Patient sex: M
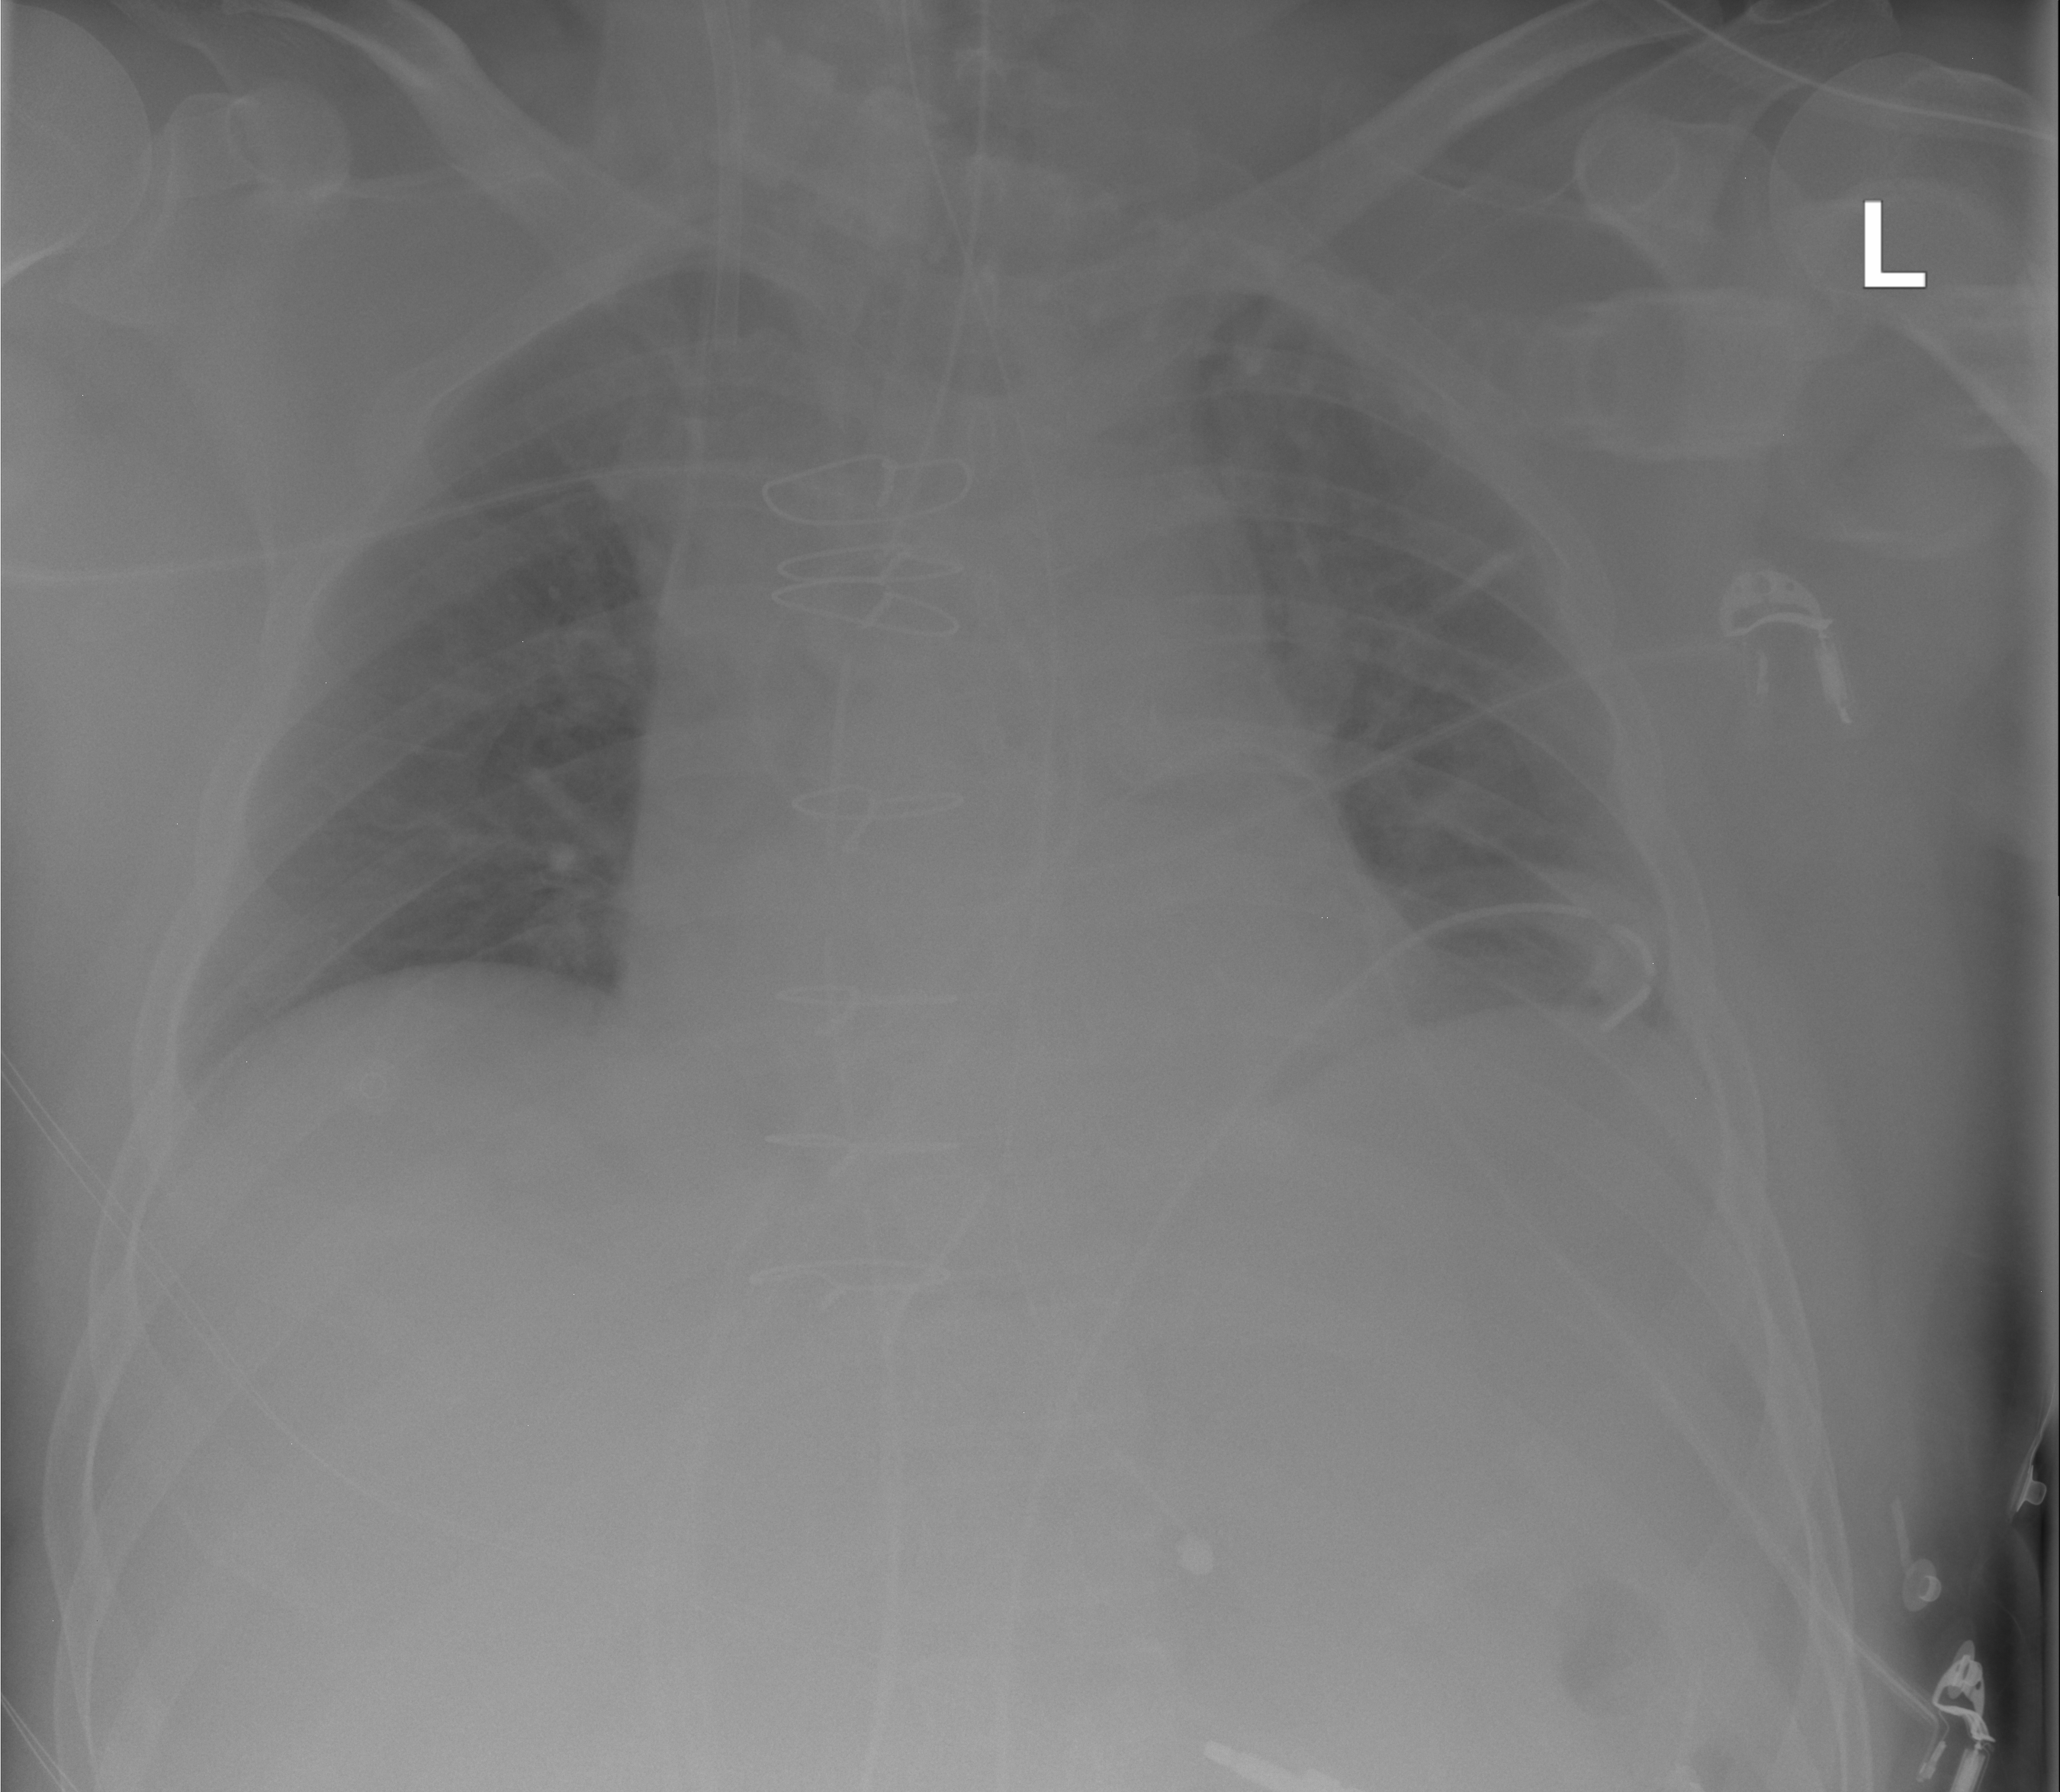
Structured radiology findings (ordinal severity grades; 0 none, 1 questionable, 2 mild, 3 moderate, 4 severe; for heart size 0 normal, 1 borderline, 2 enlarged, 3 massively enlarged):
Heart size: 2
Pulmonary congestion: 0
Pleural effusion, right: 1
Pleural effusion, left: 1
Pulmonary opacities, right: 0
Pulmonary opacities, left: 0
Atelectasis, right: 2
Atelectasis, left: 2